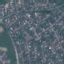
Label: Residential